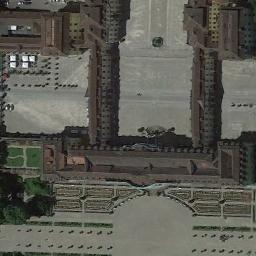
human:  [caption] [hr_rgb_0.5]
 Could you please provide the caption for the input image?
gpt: The palace is on the open place .

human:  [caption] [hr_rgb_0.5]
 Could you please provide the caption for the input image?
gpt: The palace has some brown palaces and open areas .

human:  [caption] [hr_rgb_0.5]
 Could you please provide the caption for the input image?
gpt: There are many trees of different sizes beside the palace .

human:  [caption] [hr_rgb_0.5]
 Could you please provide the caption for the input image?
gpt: The roofs of palaces are all black, And the whole looks like a rectangle .

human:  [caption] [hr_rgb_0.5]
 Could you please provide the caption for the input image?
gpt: There are some green lawns beside the brown palace .